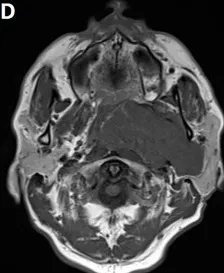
With a sharply defined edge, homogenous isointense on unenhanced T1-weighted image.
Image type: radiology (mri)